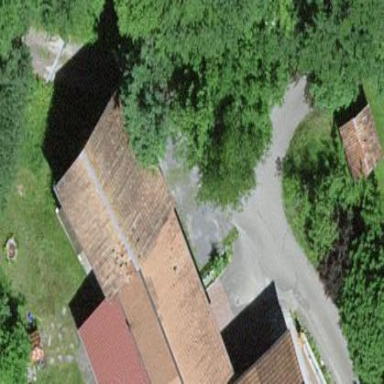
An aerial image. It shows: Rural barn.